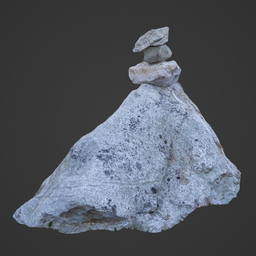
Label: nature